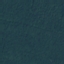
Land use / land cover: Forest